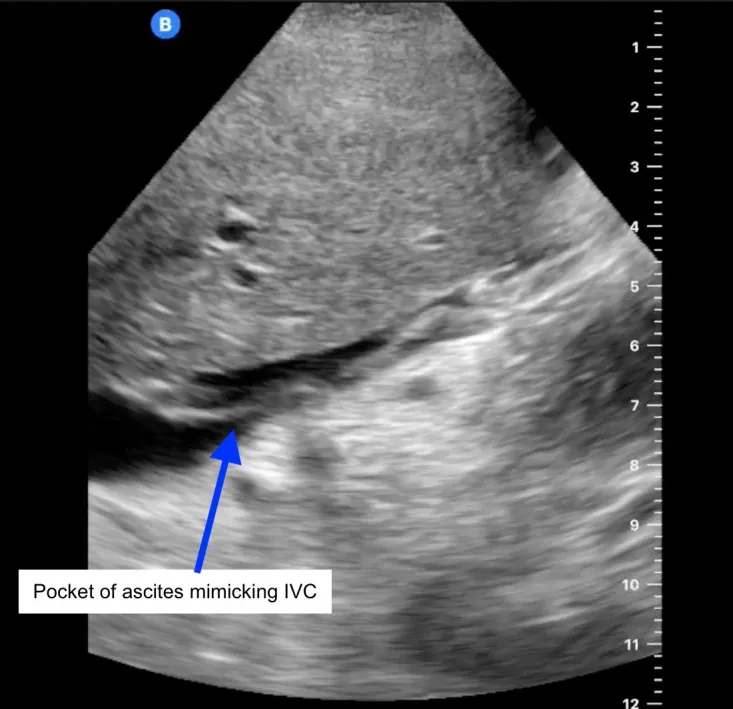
Ascites pocket with stranding - initial mimic for IVC raising concern for IVC thrombus. Color Doppler ruled out presence of vascular structure. (POCUS subcostal view in longitudinal axis. Probe is in subcostal position with marker pointing cranially).
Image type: radiology (ultrasound)